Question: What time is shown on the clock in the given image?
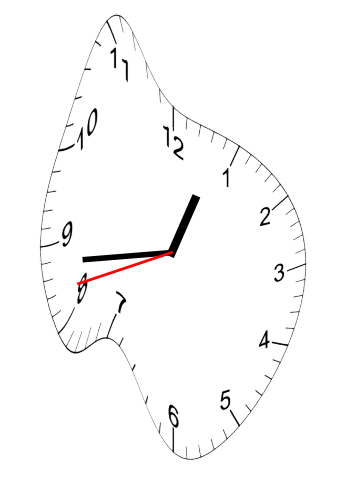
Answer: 12:43:42